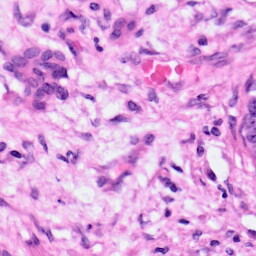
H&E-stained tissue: Pancreatic